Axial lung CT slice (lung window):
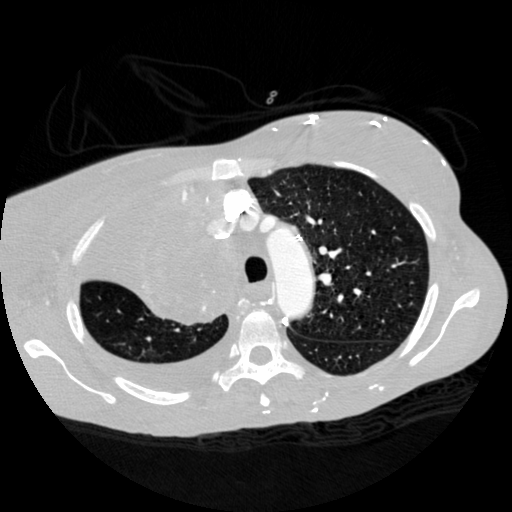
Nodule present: no